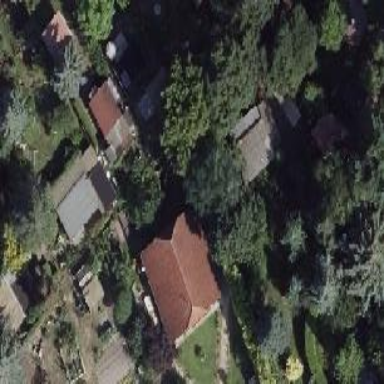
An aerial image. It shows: Half-hipped roof house.